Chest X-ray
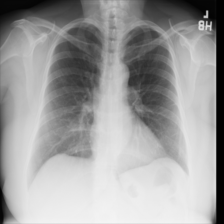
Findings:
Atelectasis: negative
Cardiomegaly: negative
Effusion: negative
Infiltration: positive
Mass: negative
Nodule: negative
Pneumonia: negative
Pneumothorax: negative
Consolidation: negative
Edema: negative
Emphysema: negative
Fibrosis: negative
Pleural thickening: negative
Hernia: negative